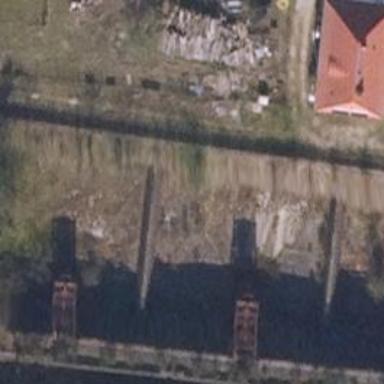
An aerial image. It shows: Historic ruins of building.